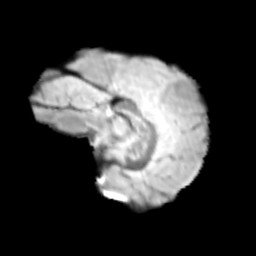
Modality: T2w
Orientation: sagittal
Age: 12
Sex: male
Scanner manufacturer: siemens
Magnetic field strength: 3 T
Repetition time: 3.8 s
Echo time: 0.07 s